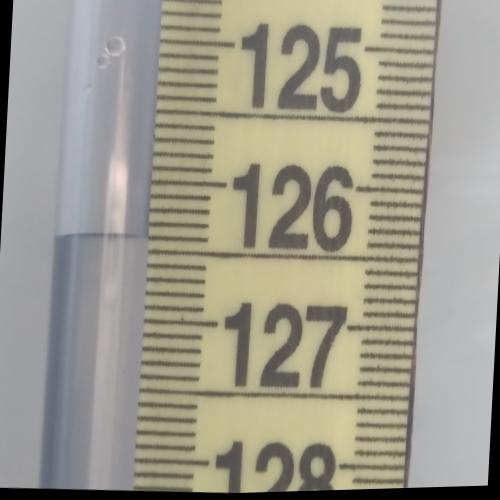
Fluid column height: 126.4 cm